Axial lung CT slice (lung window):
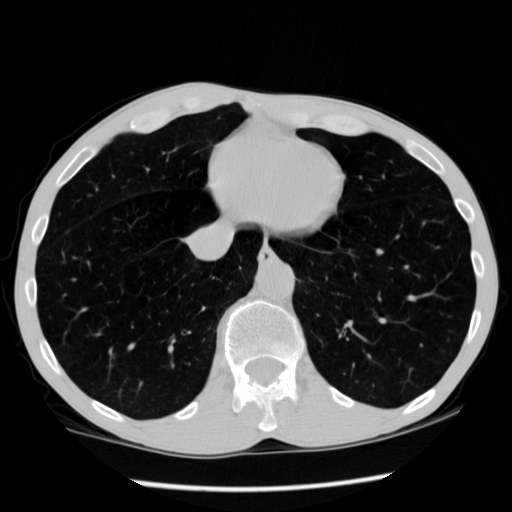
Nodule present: no